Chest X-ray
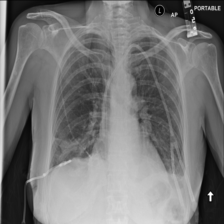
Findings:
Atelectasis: negative
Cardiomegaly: negative
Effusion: positive
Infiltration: negative
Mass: negative
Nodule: negative
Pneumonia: negative
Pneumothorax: negative
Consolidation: negative
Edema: negative
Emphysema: negative
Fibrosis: negative
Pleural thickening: negative
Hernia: negative